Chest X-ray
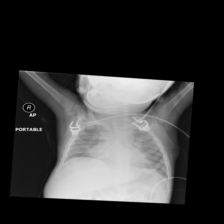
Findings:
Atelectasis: positive
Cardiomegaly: negative
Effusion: negative
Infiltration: negative
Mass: negative
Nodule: negative
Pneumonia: negative
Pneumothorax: negative
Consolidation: negative
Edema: negative
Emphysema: negative
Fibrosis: negative
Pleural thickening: negative
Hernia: negative